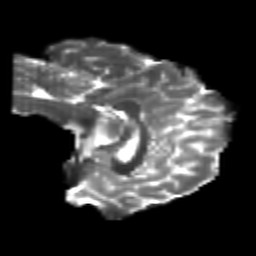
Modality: T2w
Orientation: sagittal
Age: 20
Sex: male
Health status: healthy
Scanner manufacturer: philips
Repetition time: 7.477 s
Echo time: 0.08753 s